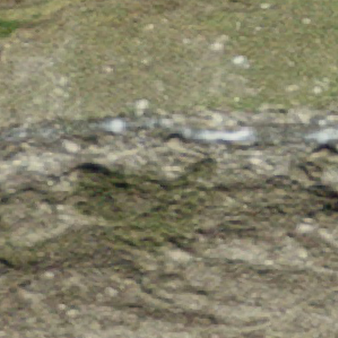
Label: other